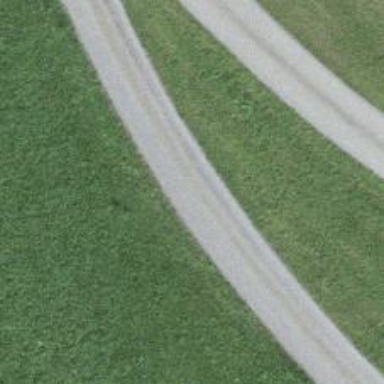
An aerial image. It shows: Unclassified road with asphalt surface.